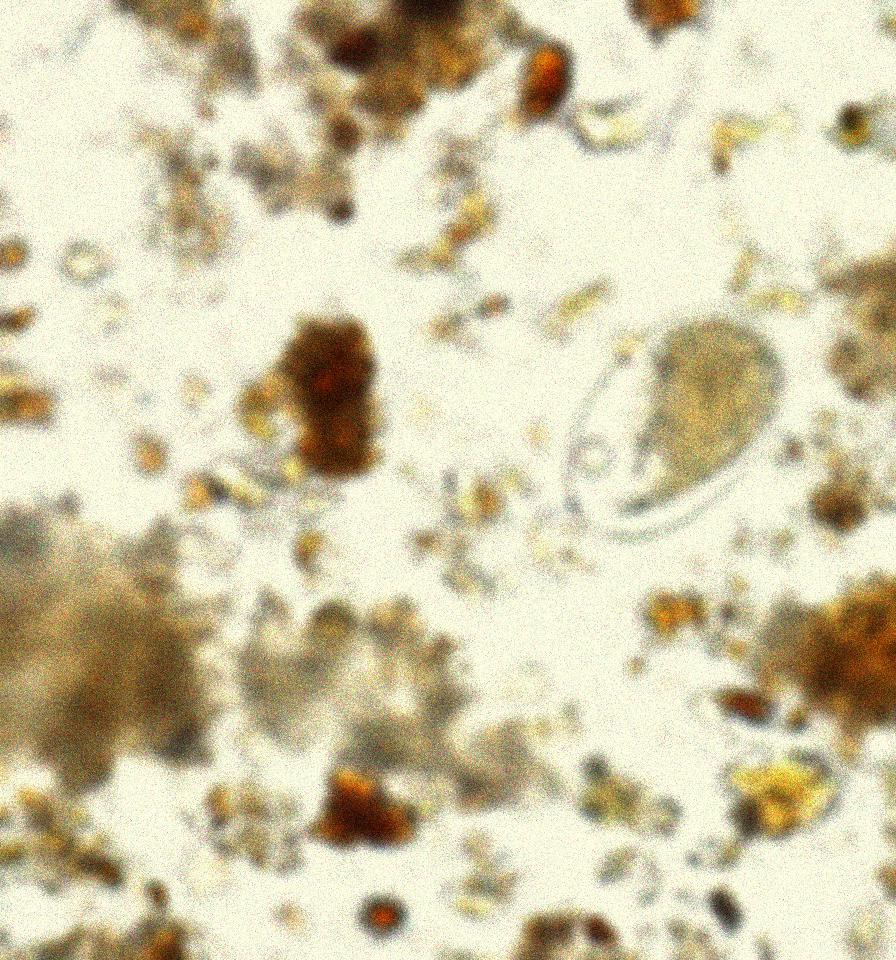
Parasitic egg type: Hookworm egg